Question: I have a String stationName and I want to fetch distance from FireBase according to the stationName I provided.
Here is my Firebase Database:

I am using orderByChild query to filter result and I need fetch only the distance value. Here is my code:
'''
Query query = FirebaseDatabase.getInstance().getReference("Stations").orderByChild("Name").limitToFirst(1).equalTo(sourceName);
query.addValueEventListener(new ValueEventListener() {
@Override
public void onDataChange(@NonNull DataSnapshot dataSnapshot) {
String distance;
for (DataSnapshot snapshot: dataSnapshot.getChildren()) {
distance = dataSnapshot.child("Distance").getValue(String.class);
tt.setText(distance); //to check if it is working or not
}
}
@Override
public void onCancelled(@NonNull DatabaseError databaseError) {
}
});
'''
I need to know what is wrong with code. It's not returning any value.
Thanks in advance
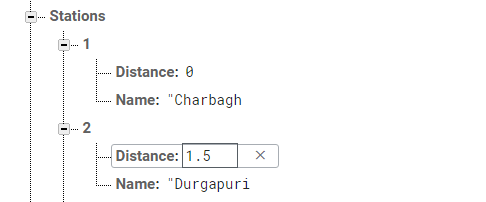
Answer: Replace this
'''
for (DataSnapshot snapshot: dataSnapshot.getChildren()) {
distance = dataSnapshot.child("Distance").getValue(String.class);
tt.setText(distance); //to check if it is working or not
}
'''
With this
'''
for (DataSnapshot snapshot: dataSnapshot.getChildren()) {
distance = snapshot.child("Distance").getValue().toString(); // you
//cannot pass the String.class as in the getValue() parameters becasue a long value
//can not be cast to class object so you need to call toString() method to convert long value
//into the string value.
tt.setText(distance); //to check if it is working or not
}
'''
Hope it helps